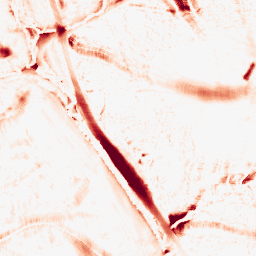
Category: morphological
Decomposition family: morphological_ellipse
Decomposition parameters: operation: opening
width: 30
height: 30
Upsampling method: bicubic_3x
Upsampling parameters: scale: 3
Upsampling scale: 3